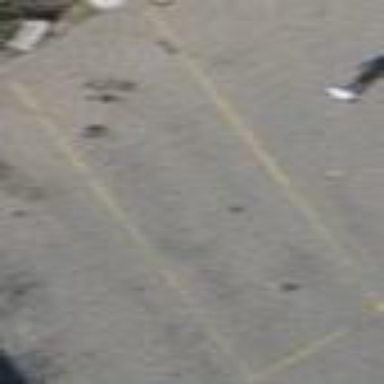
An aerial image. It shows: Parking space specifically designated for buses.